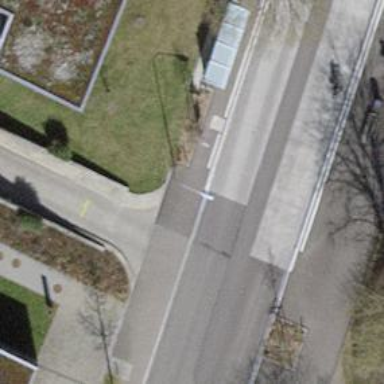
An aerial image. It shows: Unmarked crossing with traffic calming table.